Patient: sex M, age 58
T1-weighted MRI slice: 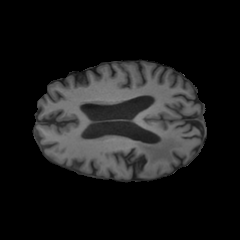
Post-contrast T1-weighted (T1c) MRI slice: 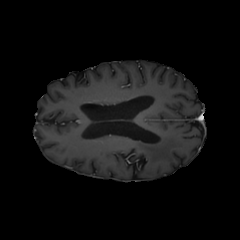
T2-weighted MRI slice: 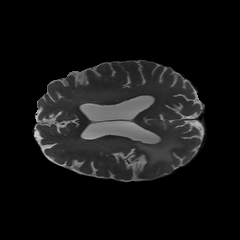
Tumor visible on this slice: yes
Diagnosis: Glioblastoma, IDH-wildtype
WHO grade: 4